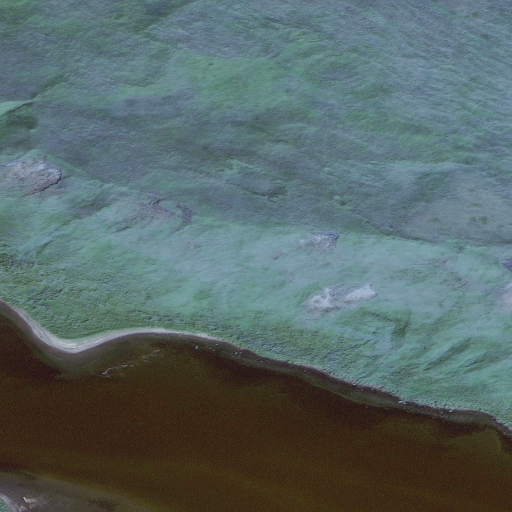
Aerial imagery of cape in Alaska named Sunas Sluu containing only unknown